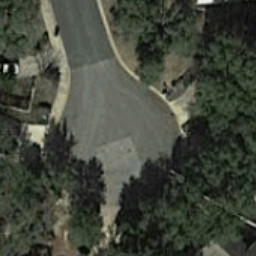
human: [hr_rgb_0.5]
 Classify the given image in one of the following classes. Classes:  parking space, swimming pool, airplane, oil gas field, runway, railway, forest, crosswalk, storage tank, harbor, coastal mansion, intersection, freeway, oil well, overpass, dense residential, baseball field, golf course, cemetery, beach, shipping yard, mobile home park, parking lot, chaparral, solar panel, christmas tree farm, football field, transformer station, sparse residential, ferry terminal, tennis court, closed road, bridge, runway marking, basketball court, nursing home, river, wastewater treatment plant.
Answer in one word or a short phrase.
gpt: closed road